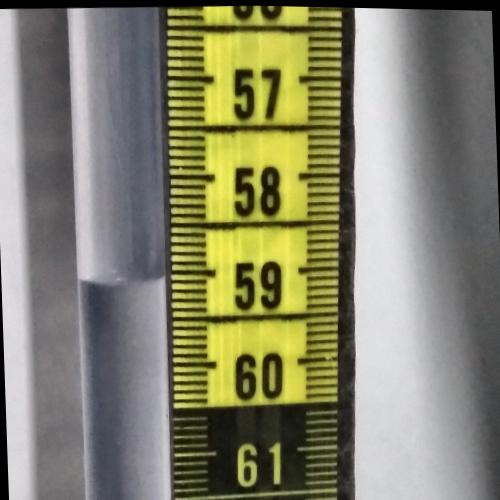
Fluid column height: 59.1 cm